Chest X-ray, PA view. Patient: 32 years old, sex F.
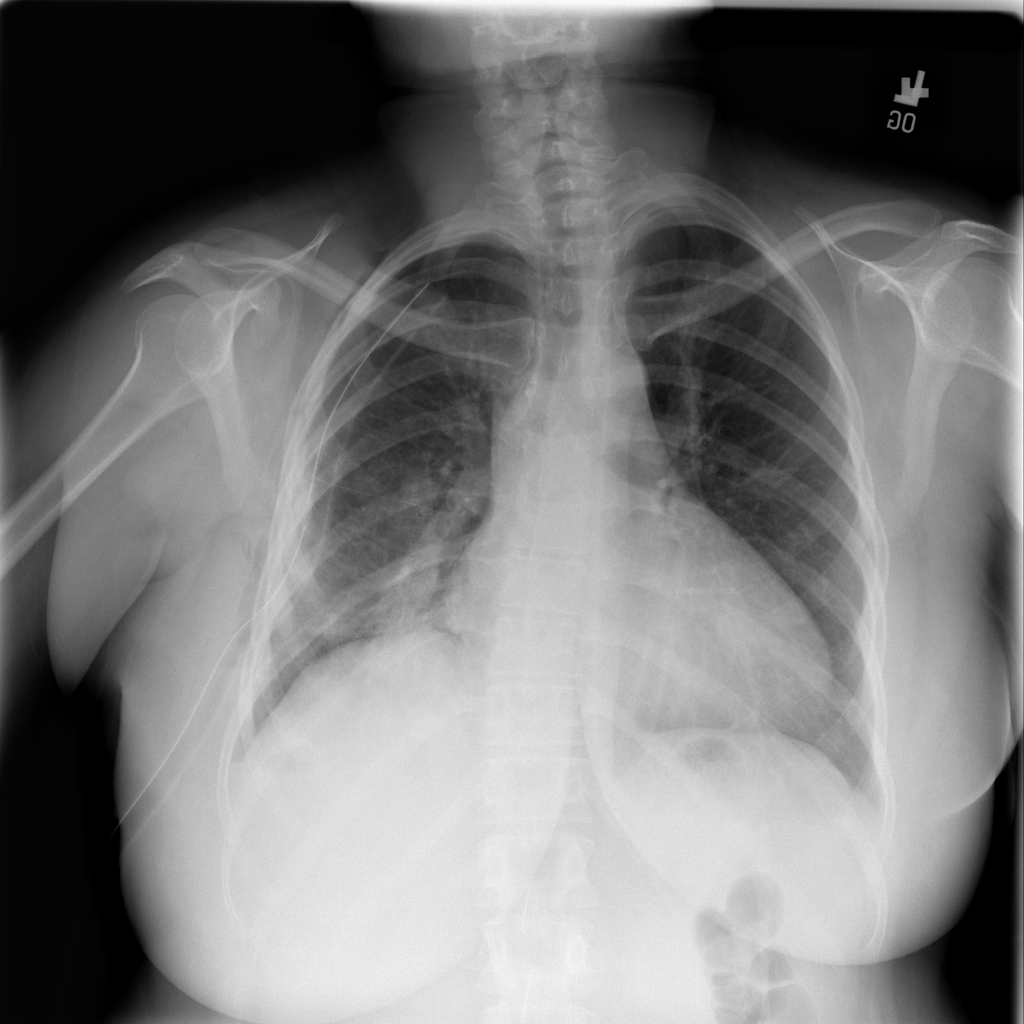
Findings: Emphysema